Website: lowes
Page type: order-tracking
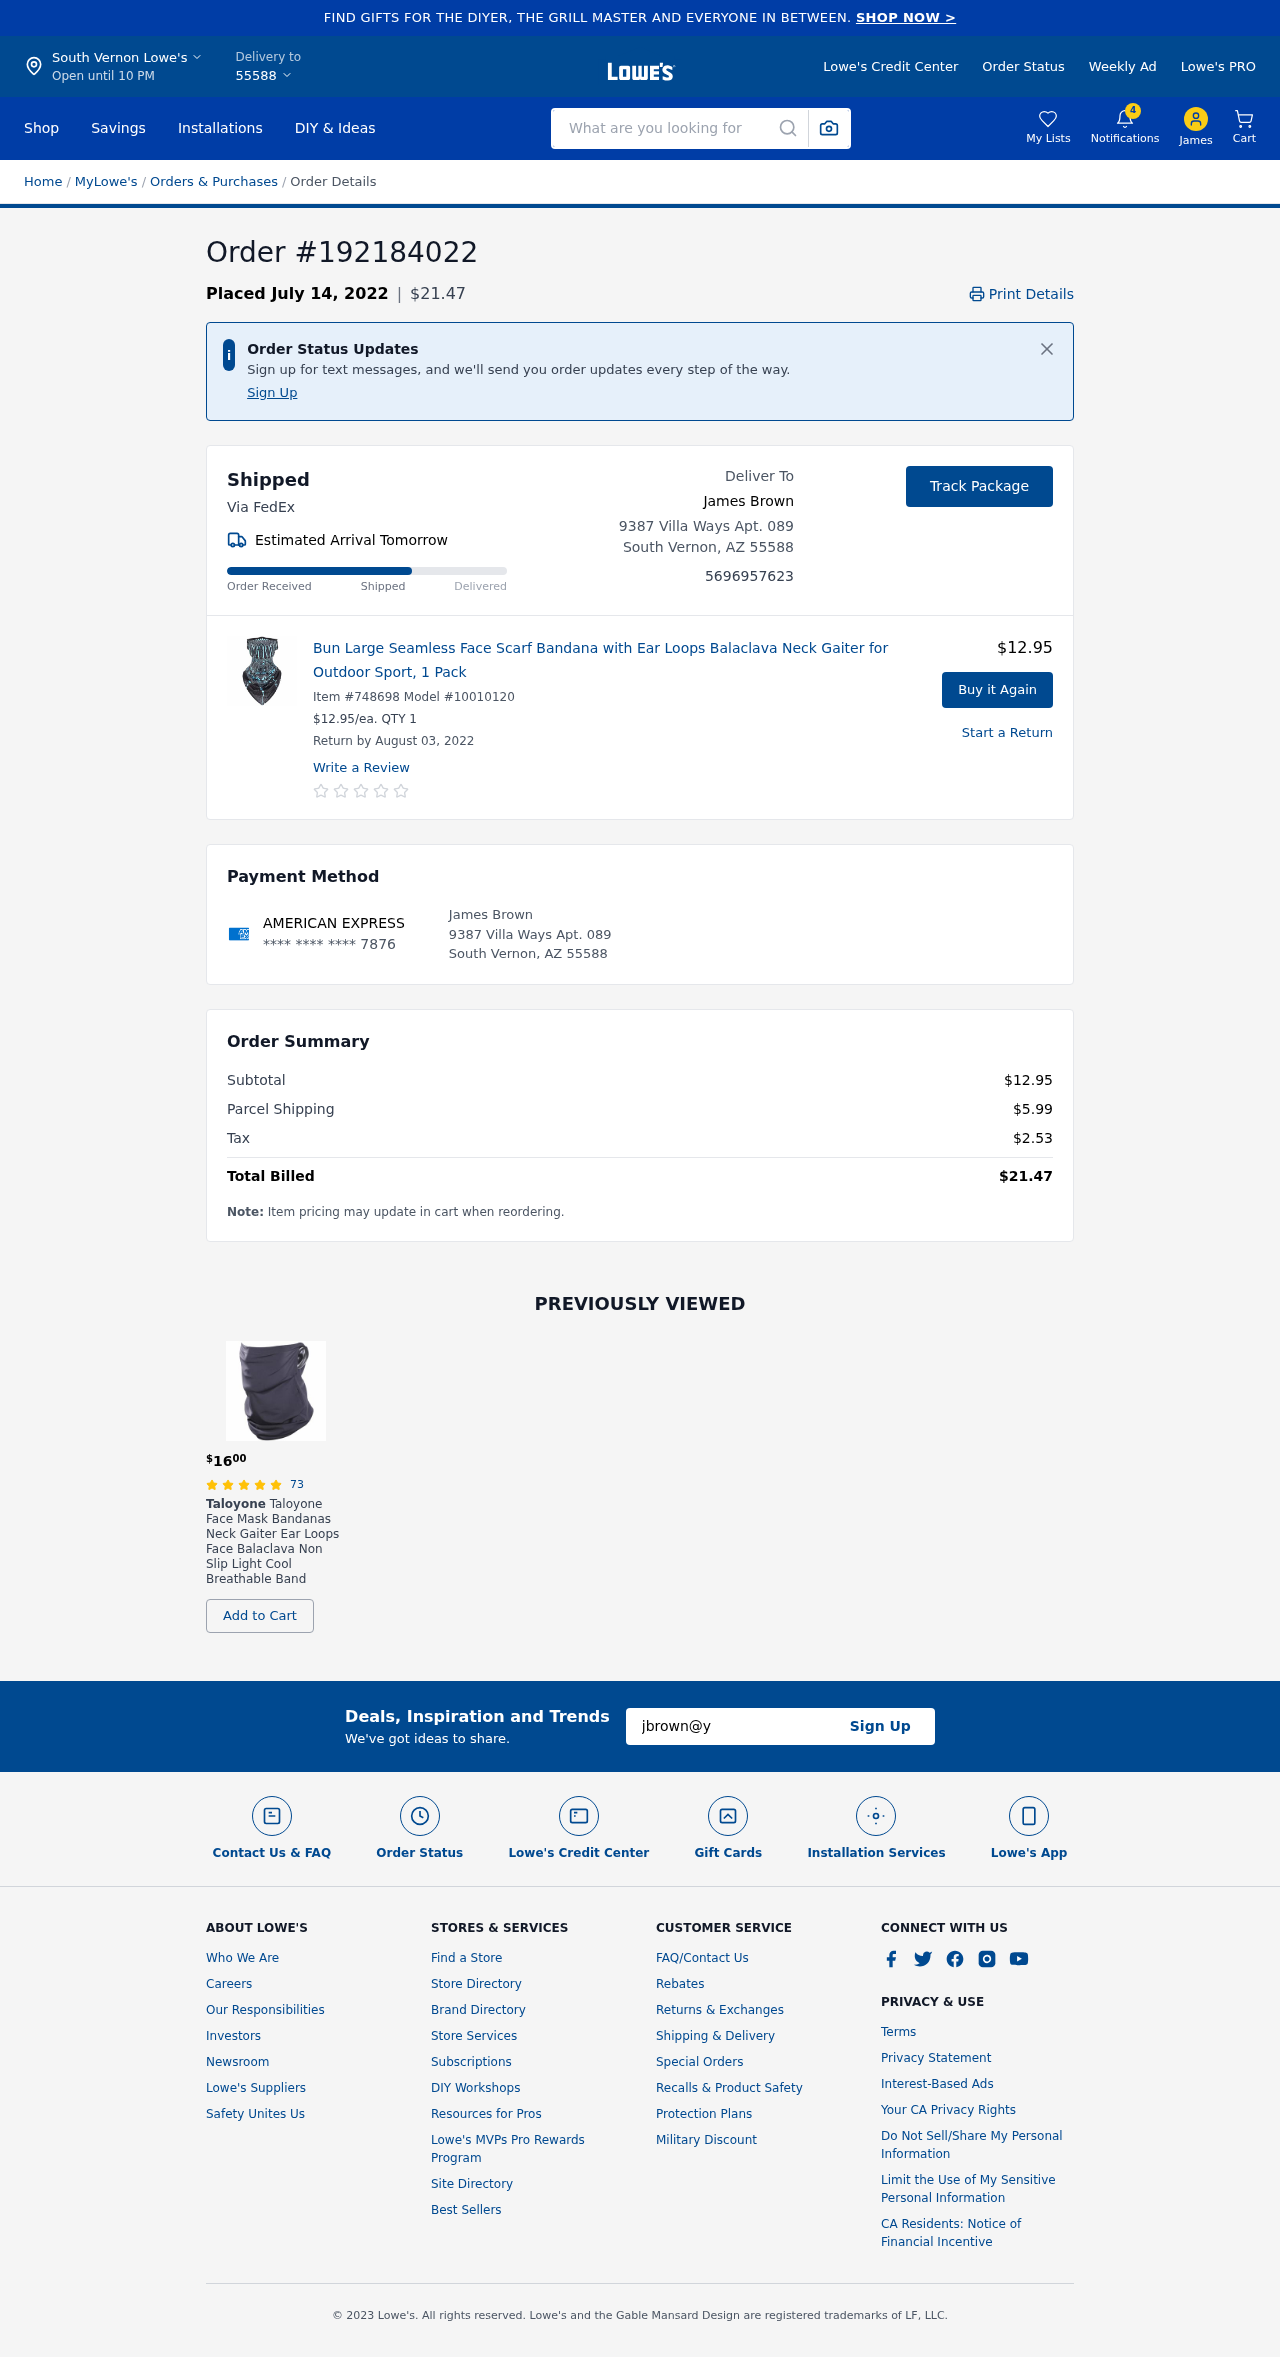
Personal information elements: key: PII_CARD_LAST4
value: **** **** **** 7876
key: PII_CARD_TYPE
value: AMERICAN EXPRESS
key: PII_CITY
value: South Vernon Lowe's
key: PII_CITY_STATE_ZIP
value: South Vernon, AZ 55588
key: PII_EMAIL
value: jbrown@yahoo.com
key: PII_FIRSTNAME
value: James
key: PII_FULLNAME
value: James Brown
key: PII_PHONE
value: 5696957623
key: PII_POSTCODE
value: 55588
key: PII_STREET
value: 9387 Villa Ways Apt. 089
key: PII_FULLNAME2
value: James Brown
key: PII_STREET2
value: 9387 Villa Ways Apt. 089
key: PII_CITY_STATE_ZIP2
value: South Vernon, AZ 55588
Product elements: key: PRODUCT1_NAME
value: Bun Large Seamless Face Scarf Bandana with Ear Loops Balaclava Neck Gaiter for Outdoor Sport, 1 Pack
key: PRODUCT1_PRICE
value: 12.95
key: PRODUCT1_QUANTITY
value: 1
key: PRODUCT2_BRAND
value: Taloyone
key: PRODUCT2_NAME
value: Taloyone Face Mask Bandanas Neck Gaiter Ear Loops Face Balaclava Non Slip Light Cool Breathable Band
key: PRODUCT2_NUM_RATINGS
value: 73
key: PRODUCT2_PRICE
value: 16
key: PRODUCT2_RATING
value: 4.5
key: PRODUCT1_ITEM
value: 748698
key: PRODUCT1_MODEL
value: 10010120
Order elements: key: ORDER_ID
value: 192184022
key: ORDER_DATE
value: Placed July 14, 2022
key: ORDER_TOTAL
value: $21.47
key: ORDER_DELIVERY_DATE
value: Estimated Arrival Tomorrow
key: ORDER_RETURN_BY_DATE
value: Return by August 03, 2022
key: ORDER_SUBTOTAL
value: $12.95
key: ORDER_SHIPPING_COST
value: $5.99
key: ORDER_TAX
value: $2.53
Search elements: key: HEADER_SEARCH
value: What are you looking for
Other elements: key: NOTIFICATION_COUNT
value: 4